Question: I want to create PIP Effect like displayed in below Image.
The background Image is blur. I have this bottle with transparent Image. But how can implement this.
1) I add image view that contains background blur image.
2) Then I add the bottle image view that contains transparent bottle.
3) And then add the original image view that contains original image. But how to fit this original image into this bottle.
Thanks..

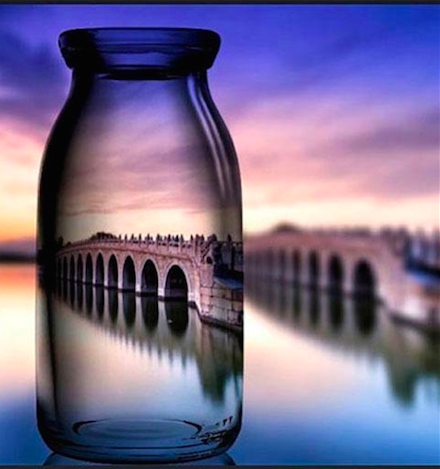
Answer: I know your question .and as your question i upload my code on my GITHUB repository.See the below link and get your solution .
<URL> I hope this is helpful for you..Enjoy